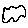
Label: cloud